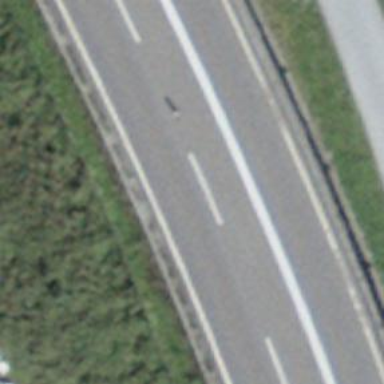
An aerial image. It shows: Asphalt trunk highway designated as motorroad.